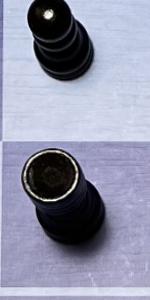
Label: Rook_Black